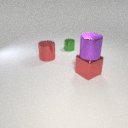
large red metal cube below large purple metal cylinder